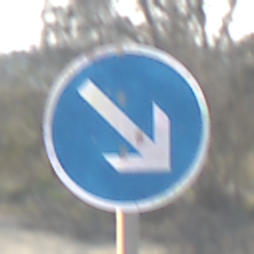
Verkehrszeichen: VorgeschriebeneVorbeifahrtRechts
Umgebung: Outdoor, Suburban
Tageszeit: MorningAfternoon
Wetter: PartlyCloudy
Licht: Natural
Jahreszeit: NotSpecified
Kontrast: HighContrast